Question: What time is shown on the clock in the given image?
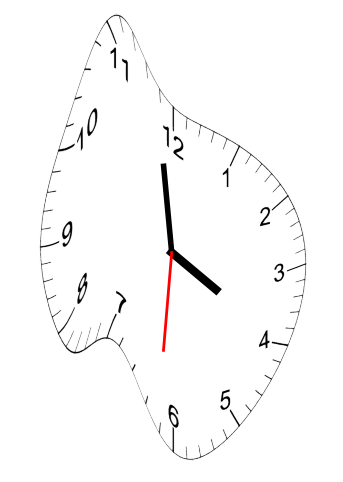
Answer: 03:58:31